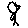
Label: bird